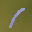
Label: 1